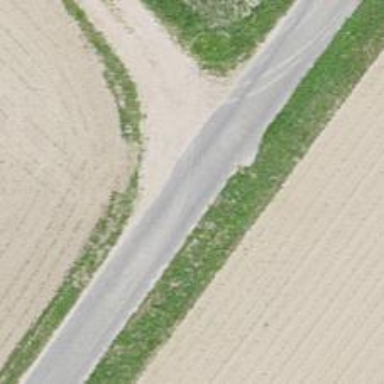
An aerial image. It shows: Unclassified road.